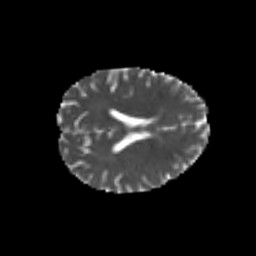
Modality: MD
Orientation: axial
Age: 25
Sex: male
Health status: healthy